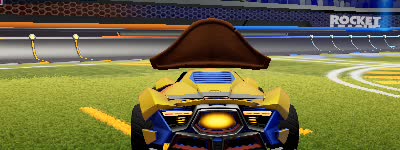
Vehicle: werewolf